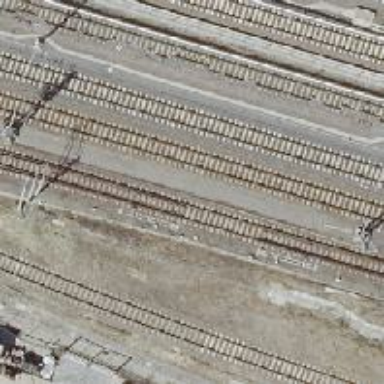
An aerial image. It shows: Railway switch with the turnout side on the left.